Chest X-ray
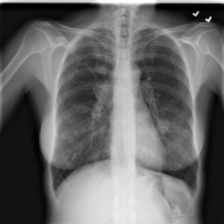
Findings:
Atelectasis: negative
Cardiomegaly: negative
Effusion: negative
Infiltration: negative
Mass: positive
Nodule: positive
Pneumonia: negative
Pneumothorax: negative
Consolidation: negative
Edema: negative
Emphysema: negative
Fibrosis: negative
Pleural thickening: negative
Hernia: negative